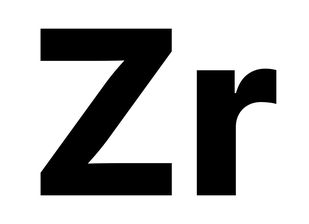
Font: Inter_ExtraBold